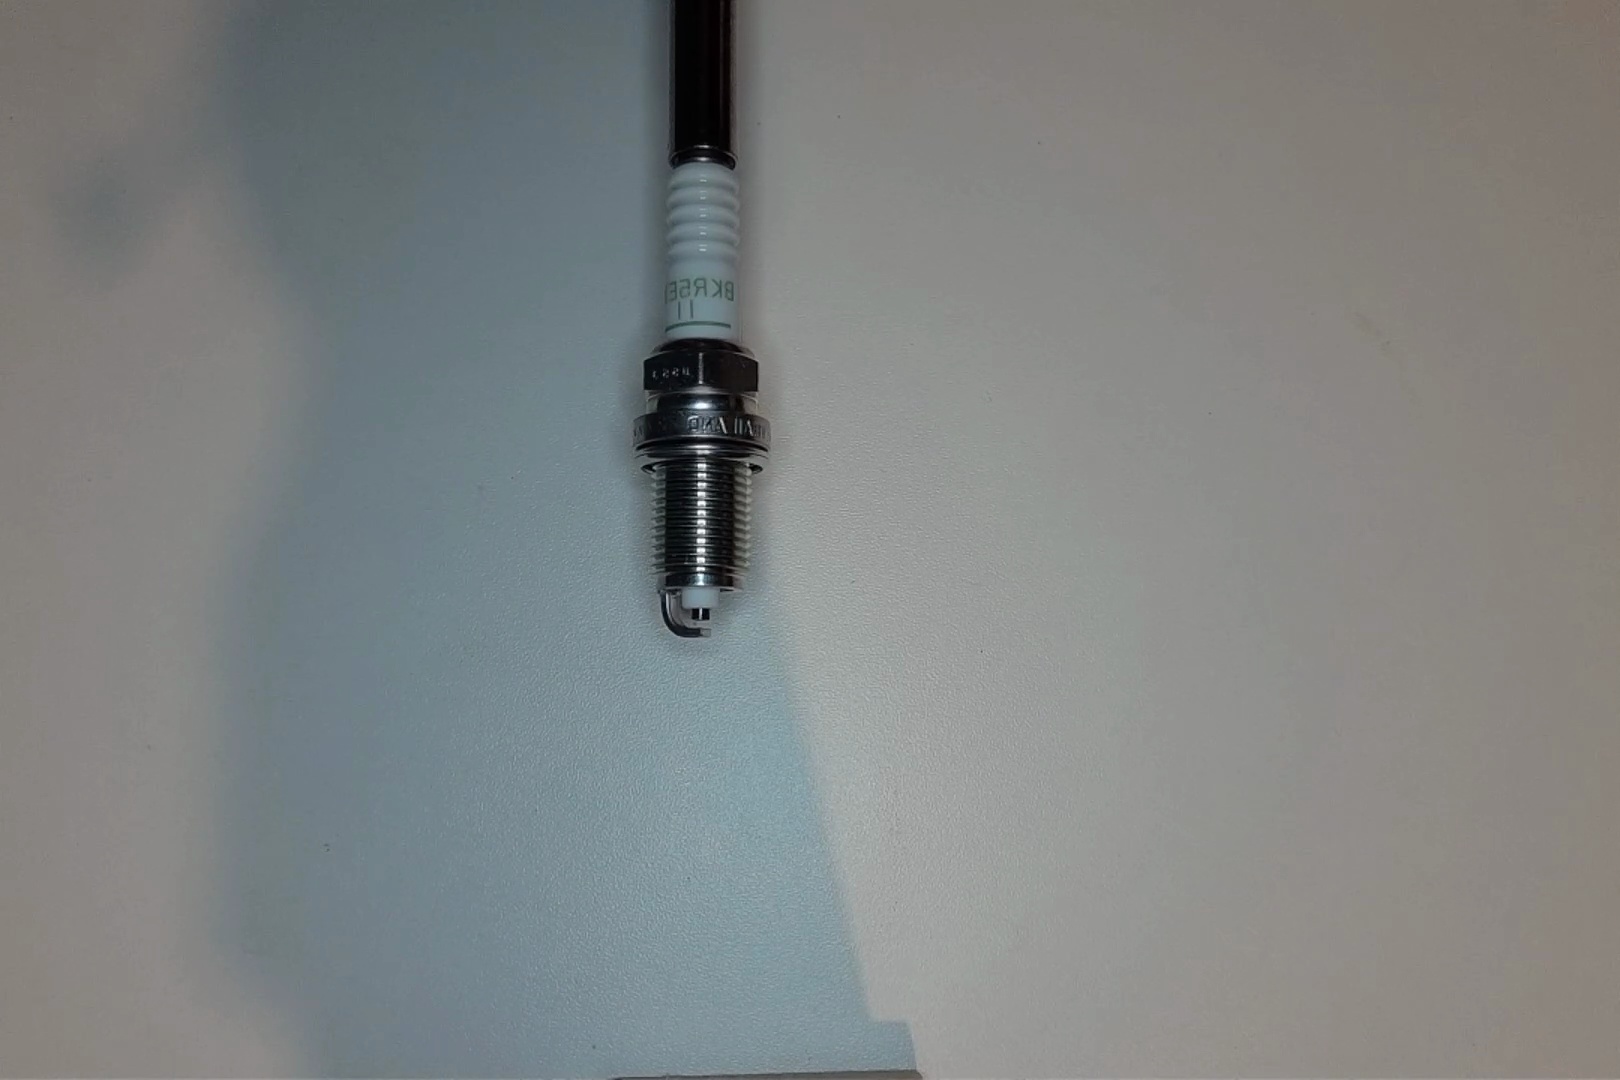
Label: normal